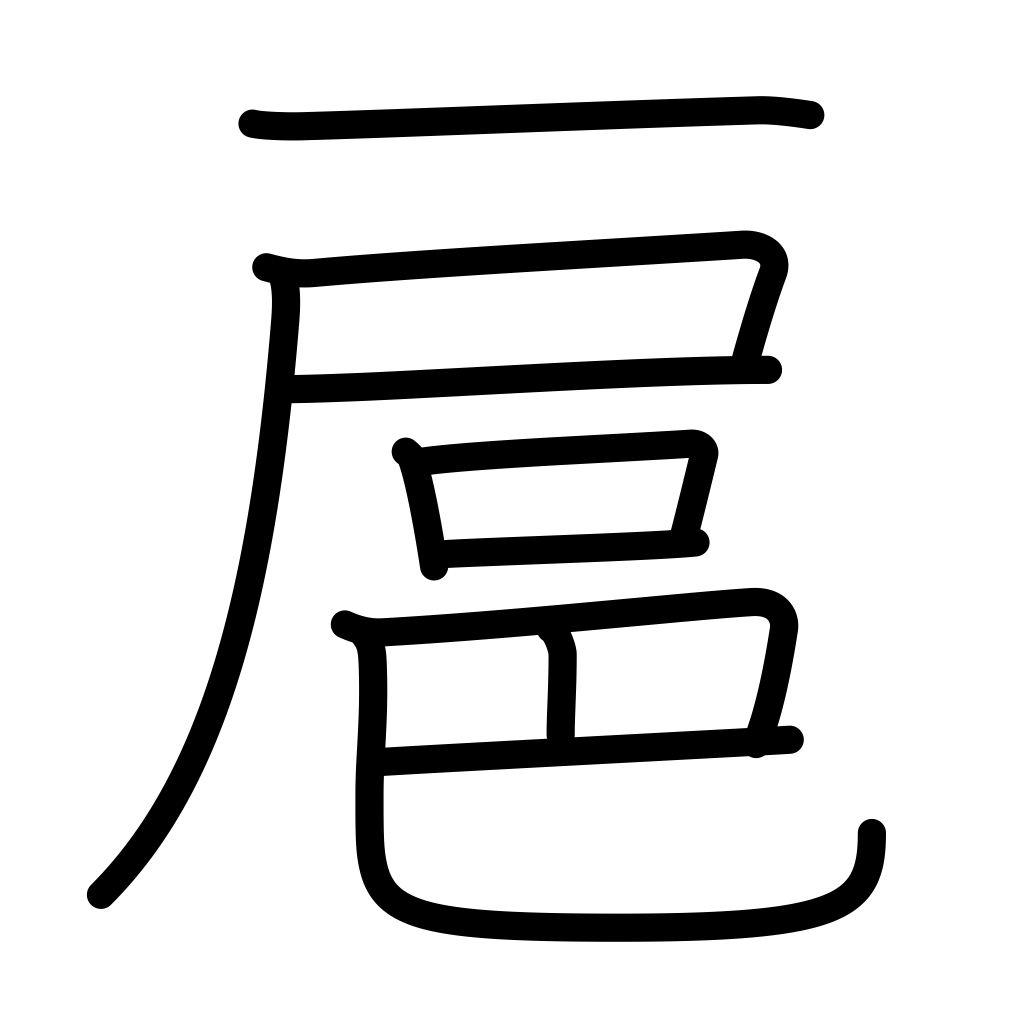
Meaning: follow